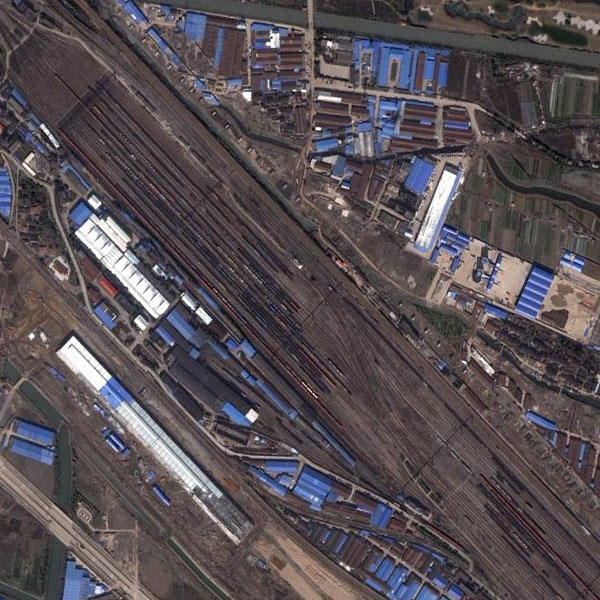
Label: railwayStation